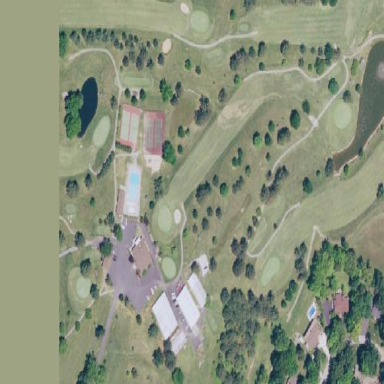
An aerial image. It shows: Golf course surrounded by greenery.